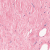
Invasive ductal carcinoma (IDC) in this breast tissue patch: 0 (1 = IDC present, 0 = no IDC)